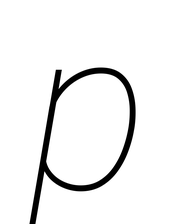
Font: Roboto-Italic_Thin_Italic